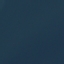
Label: SeaLake